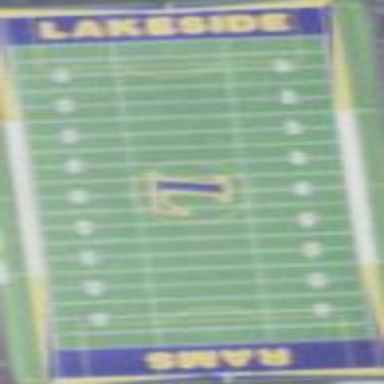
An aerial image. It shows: American football pitch for leisure and sport activities.